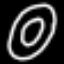
Label: donut